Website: home-depot
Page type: payment
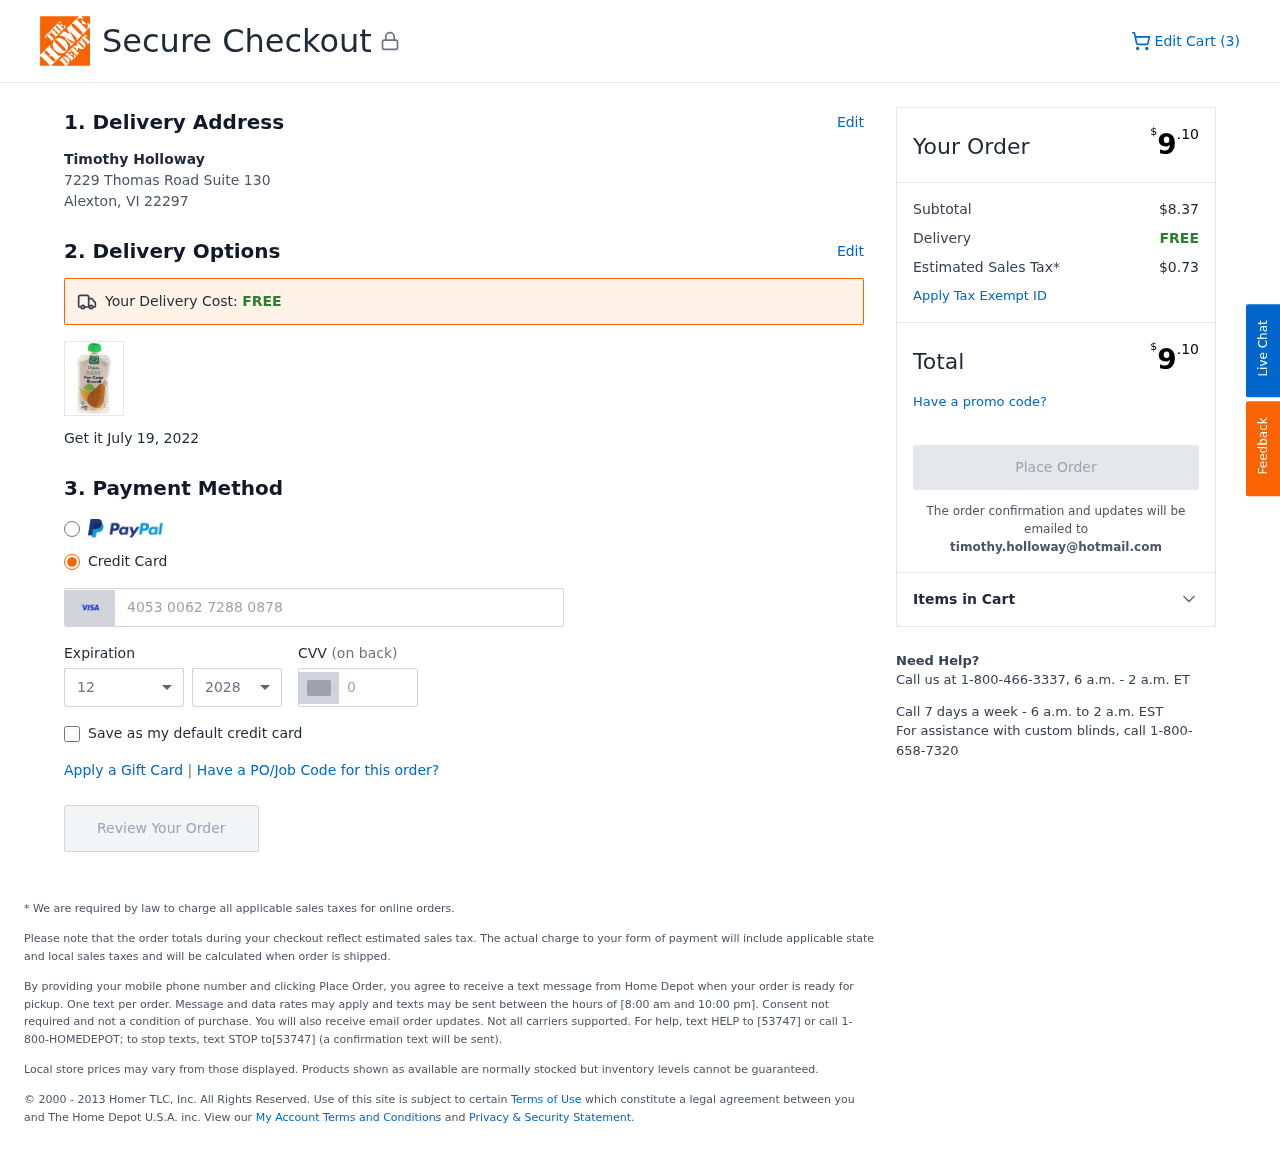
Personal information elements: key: PII_CARD_CVV
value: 094
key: PII_CARD_EXPIRY_MONTH
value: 12
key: PII_CARD_EXPIRY_YEAR
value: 28
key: PII_CARD_NUMBER
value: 4053 0062 7288 0878
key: PII_CITY_STATE_ZIP
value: Alexton, VI 22297
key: PII_EMAIL
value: timothy.holloway@hotmail.com
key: PII_FULLNAME
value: Timothy Holloway
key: PII_STREET
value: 7229 Thomas Road Suite 130
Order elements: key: ORDER_NUM_ITEMS
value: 3
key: ORDER_DELIVERY_DATE
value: July 19, 2022
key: ORDER_TOTAL
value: $9.10
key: ORDER_SUBTOTAL
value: $8.37
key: ORDER_SHIPPING_COST
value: FREE
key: ORDER_TAX
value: $0.73